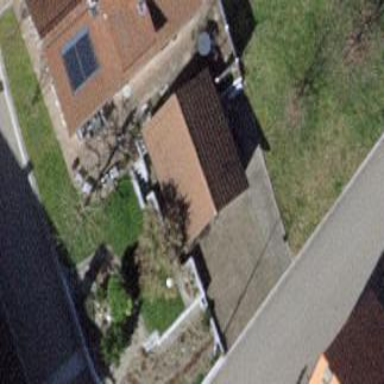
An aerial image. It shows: Garage.